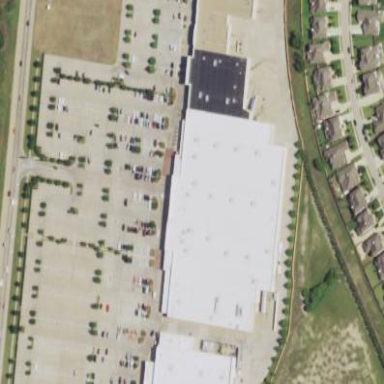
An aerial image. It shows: Retail building housing supermarket.